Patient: sex M, age 75
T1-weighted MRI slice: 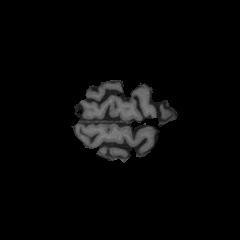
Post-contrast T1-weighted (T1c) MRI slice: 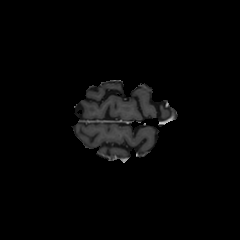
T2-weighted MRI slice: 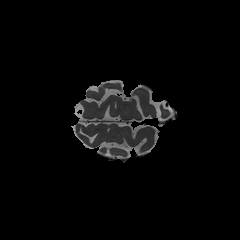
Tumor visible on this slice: no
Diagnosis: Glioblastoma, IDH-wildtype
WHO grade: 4